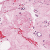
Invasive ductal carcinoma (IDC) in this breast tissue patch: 0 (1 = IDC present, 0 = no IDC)